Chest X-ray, PA view. Patient: 58 years old, sex M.
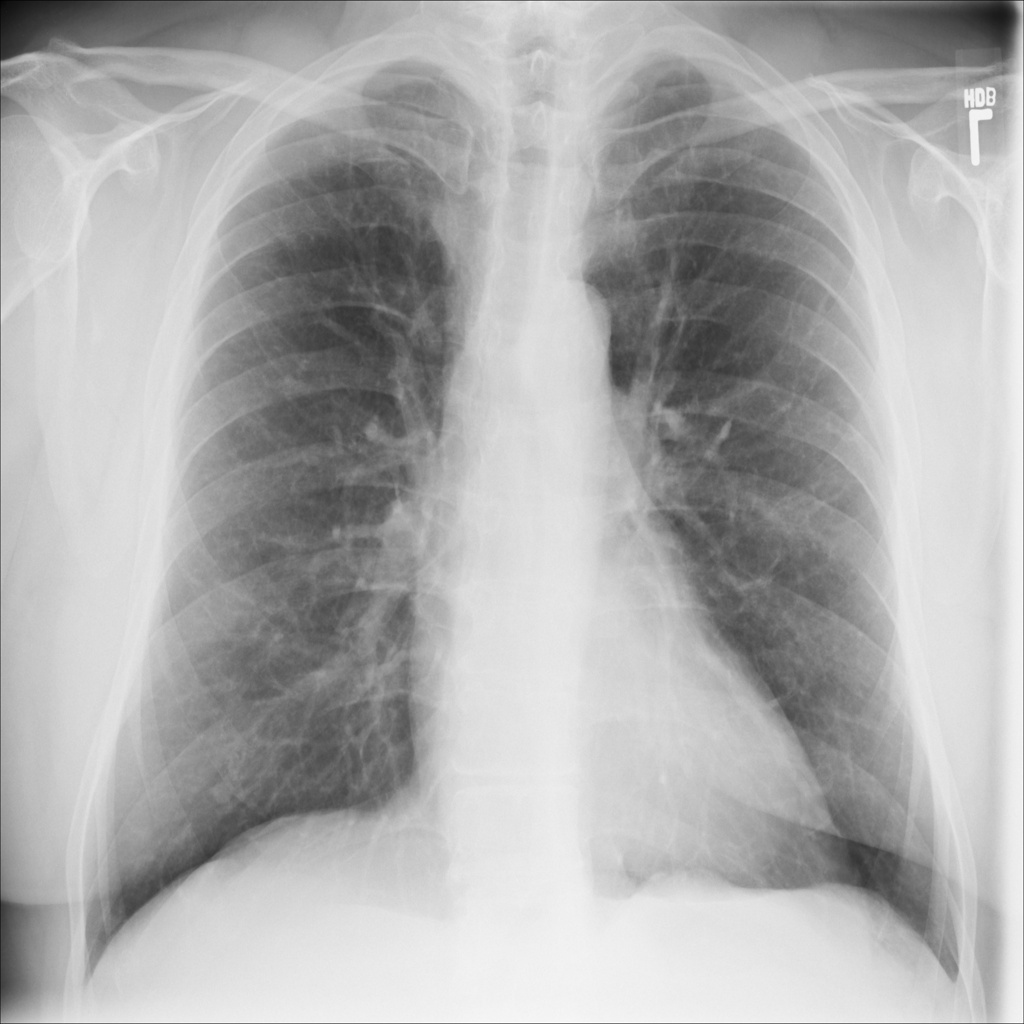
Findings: No Finding